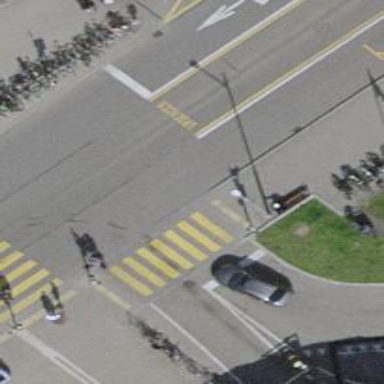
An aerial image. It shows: Asphalt footway with marked crossing equipped with traffic signals.